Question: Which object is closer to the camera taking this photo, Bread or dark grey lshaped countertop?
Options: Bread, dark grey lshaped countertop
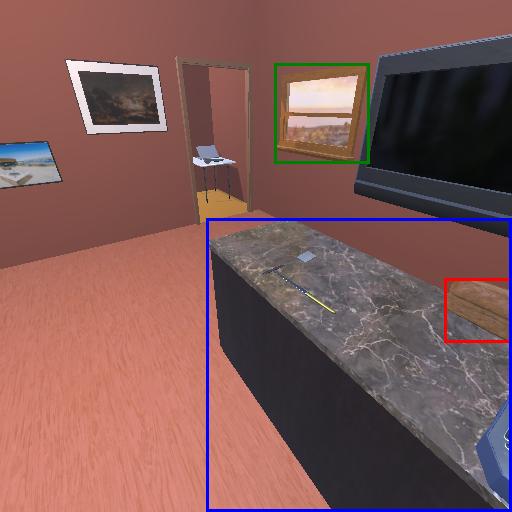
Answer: Bread